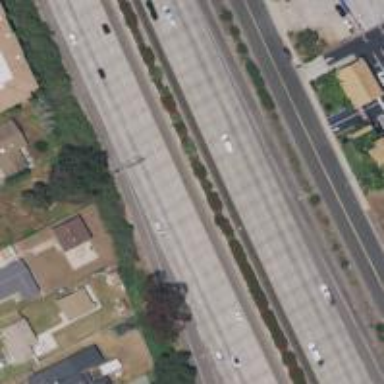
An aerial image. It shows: Motorway.